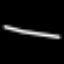
Label: line